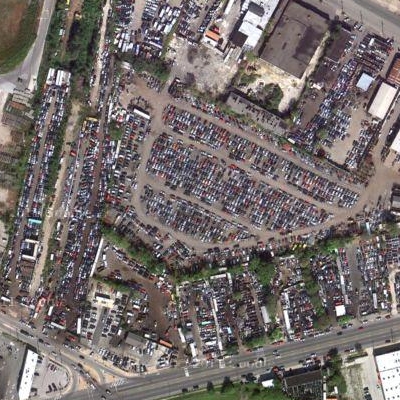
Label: gParking